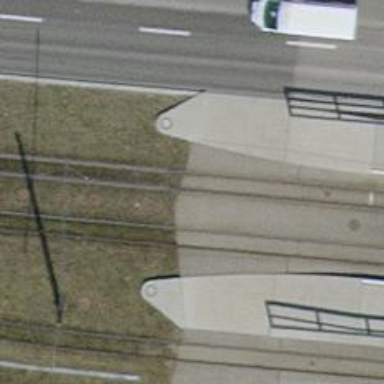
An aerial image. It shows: Railway crossing.